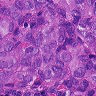
Metastatic tissue present: yes